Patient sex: M
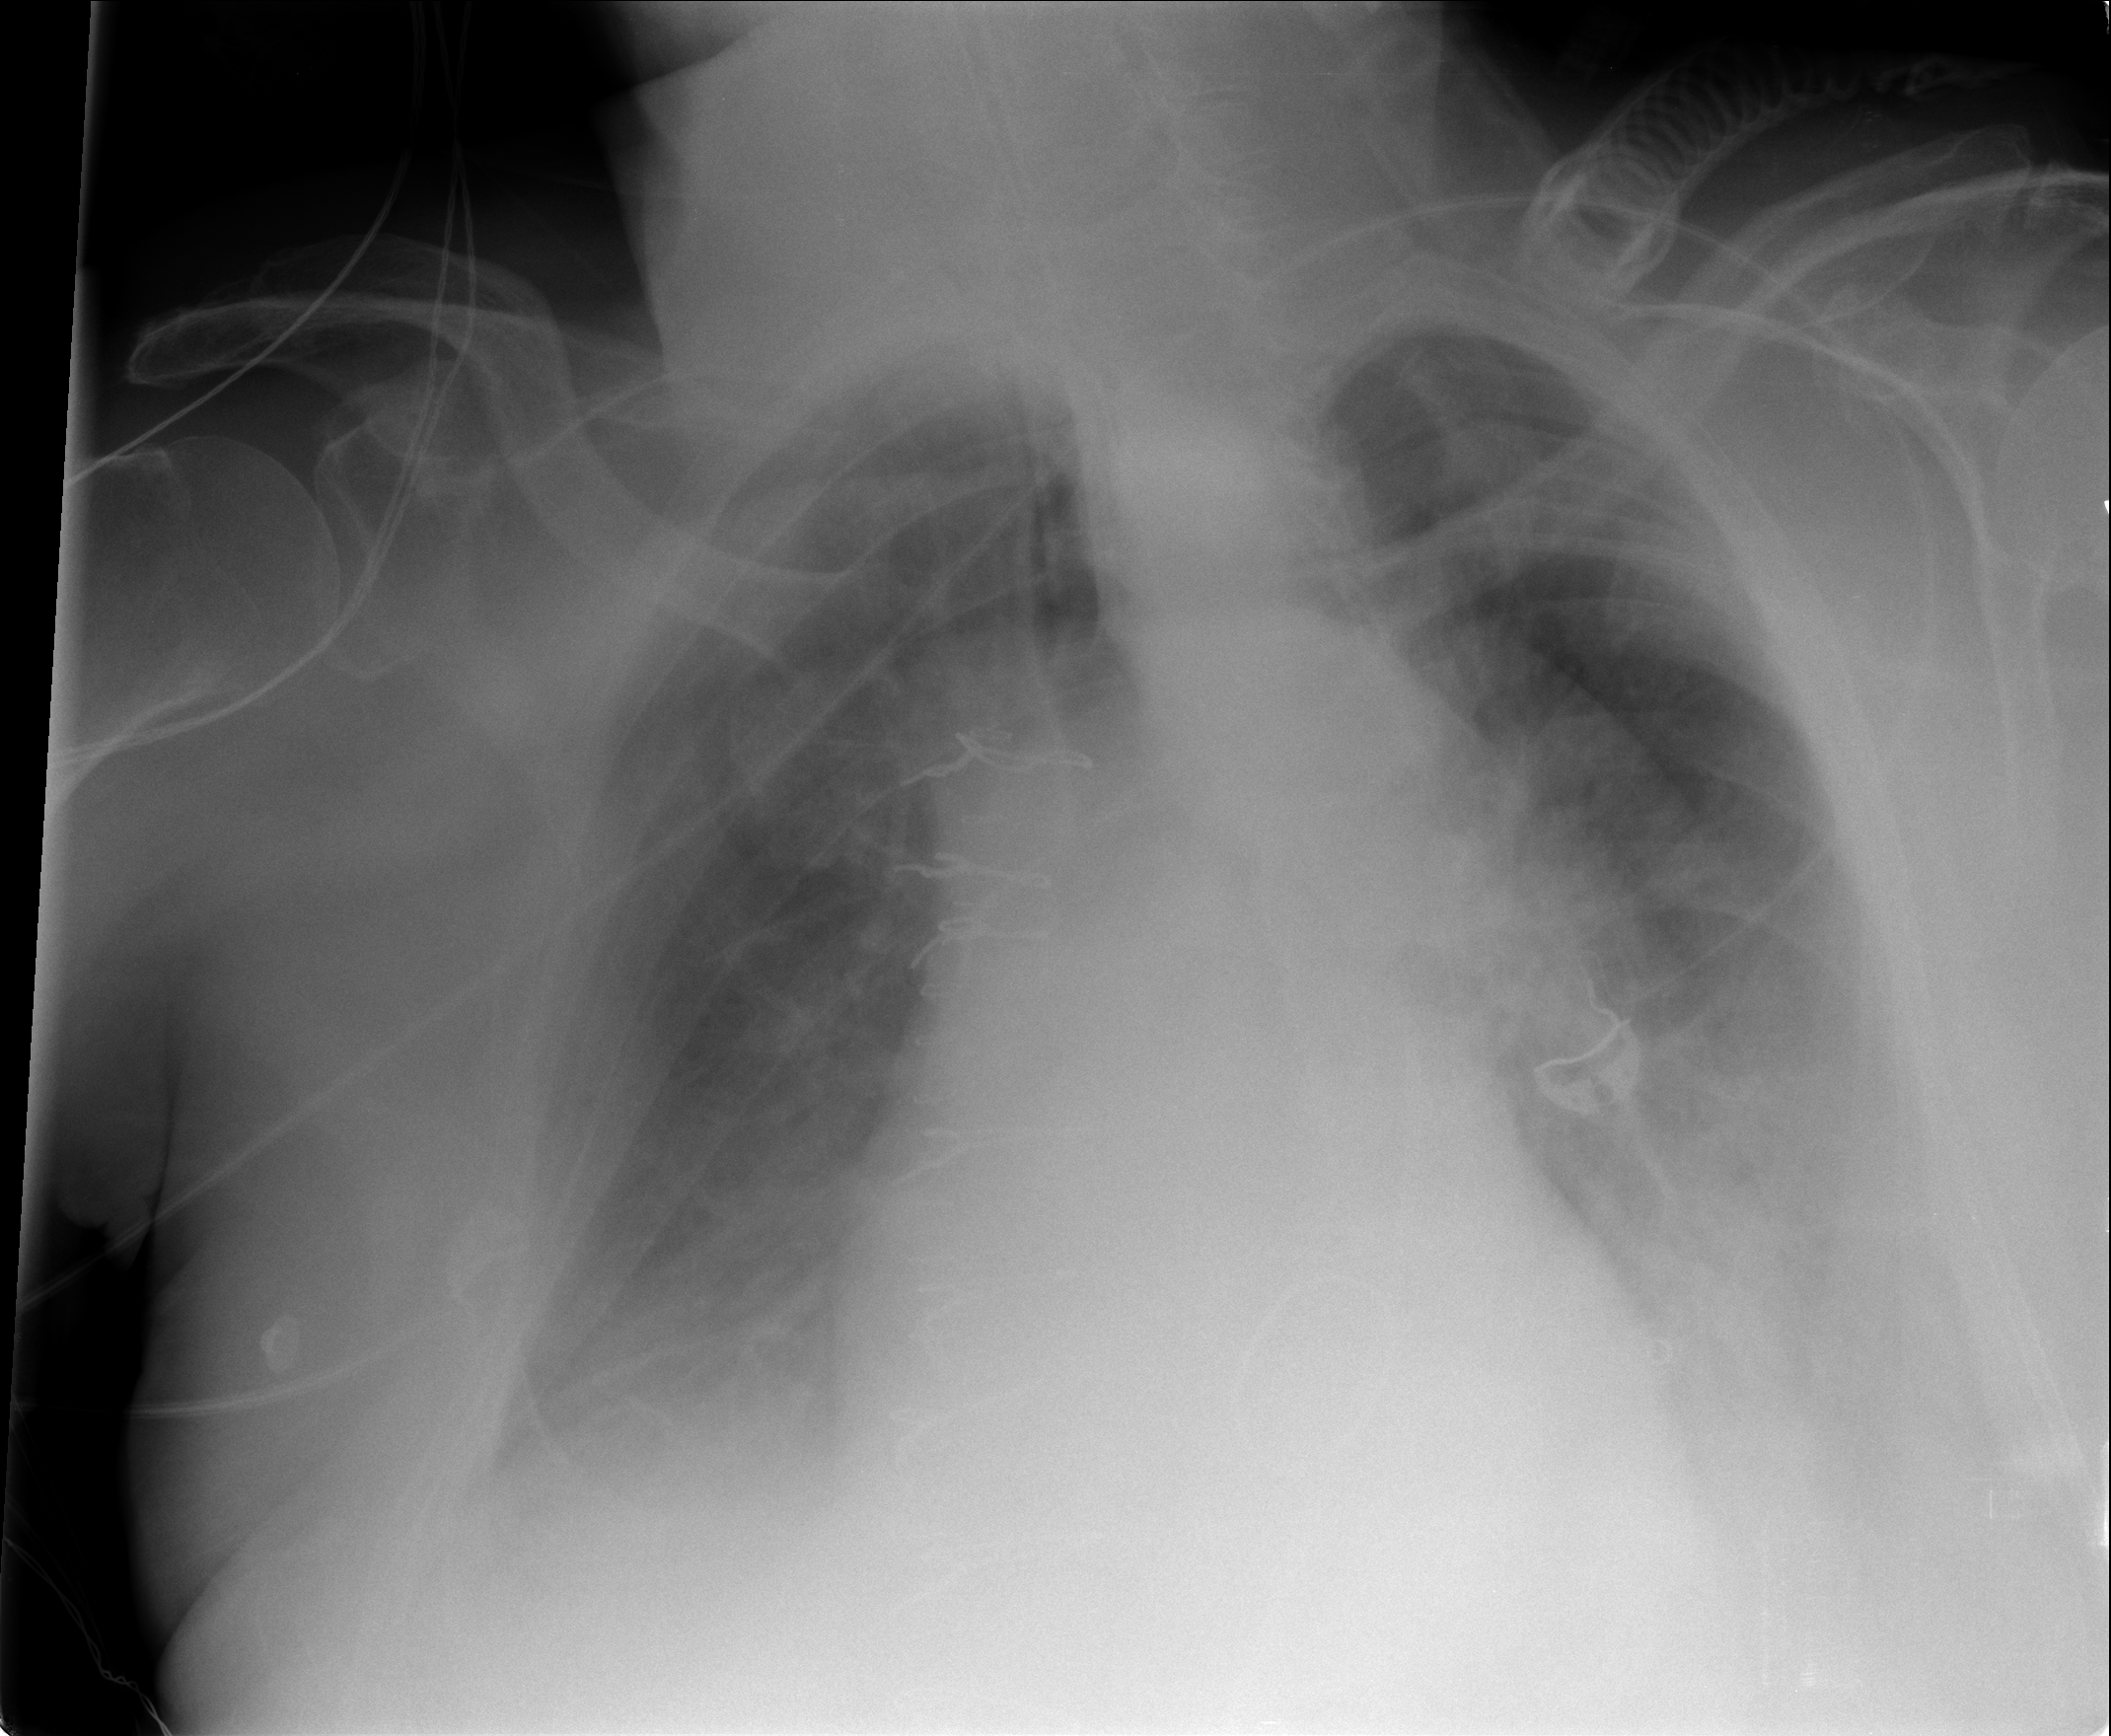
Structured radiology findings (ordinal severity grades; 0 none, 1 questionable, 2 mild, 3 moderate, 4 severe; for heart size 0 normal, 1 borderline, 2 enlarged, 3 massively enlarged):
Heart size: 2
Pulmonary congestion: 3
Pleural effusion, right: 2
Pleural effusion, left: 2
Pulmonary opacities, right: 0
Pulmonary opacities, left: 0
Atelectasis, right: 2
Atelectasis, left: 2